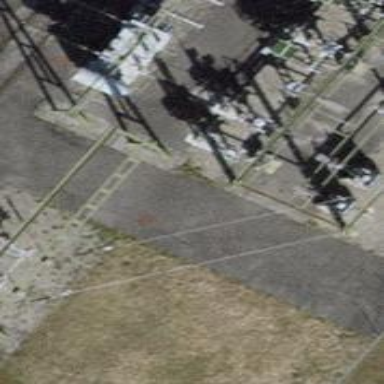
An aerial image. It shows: Power line in the image.